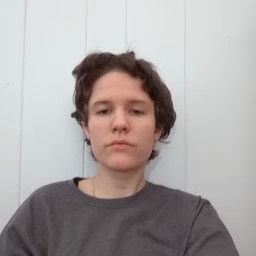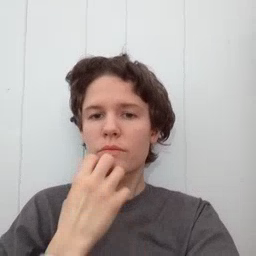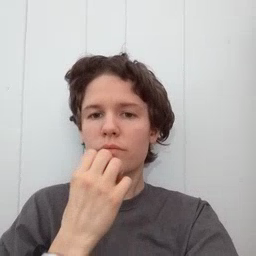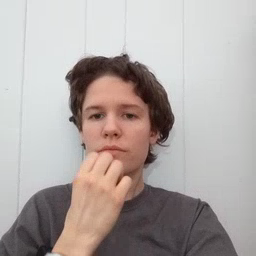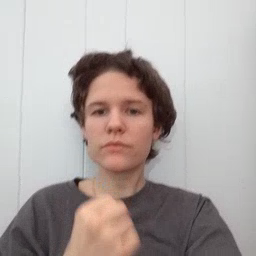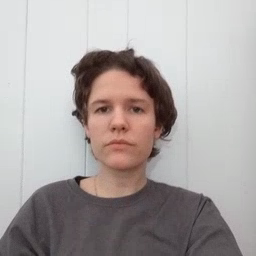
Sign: underwear